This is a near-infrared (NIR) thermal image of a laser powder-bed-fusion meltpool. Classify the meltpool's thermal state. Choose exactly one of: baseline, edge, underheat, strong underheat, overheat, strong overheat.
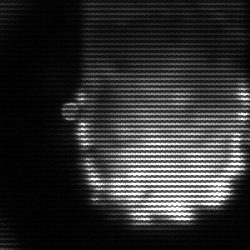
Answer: baseline